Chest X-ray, PA view. Patient: 9 years old, sex M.
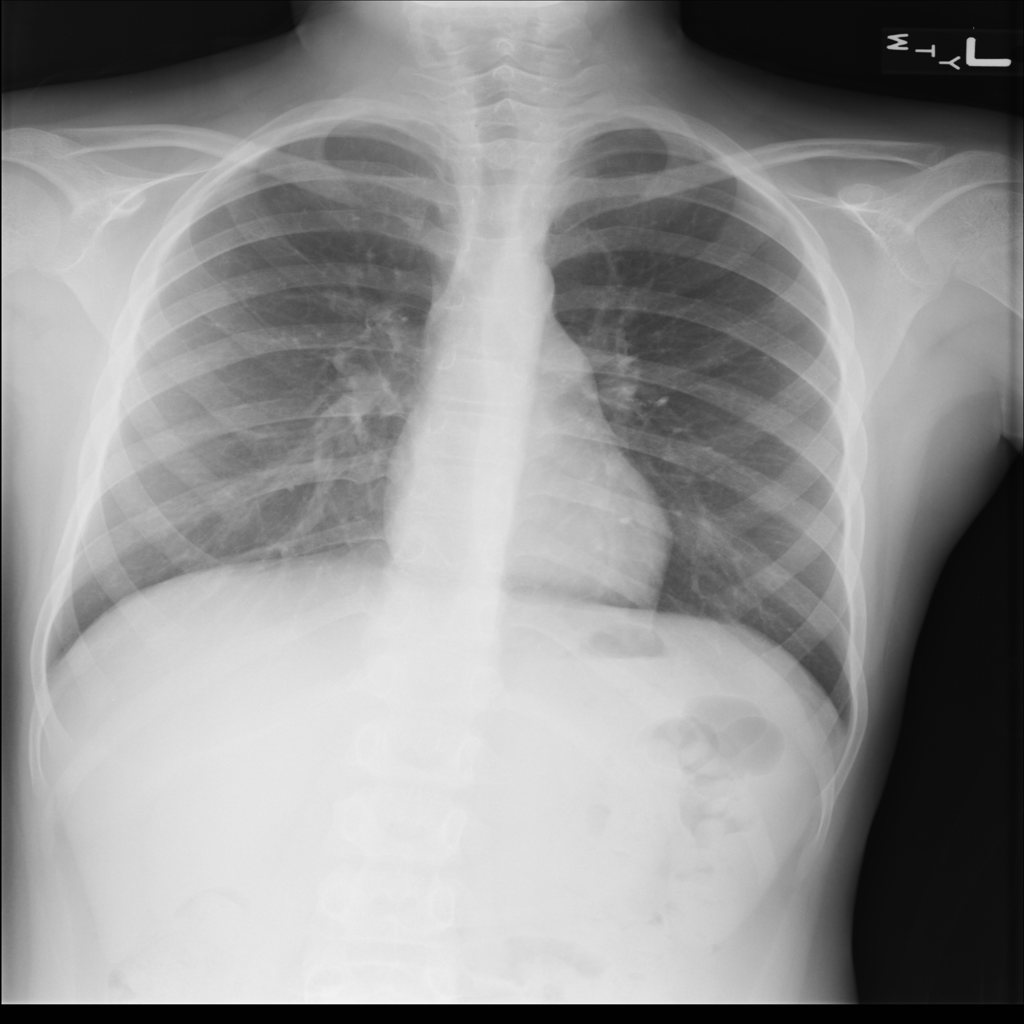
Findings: No Finding